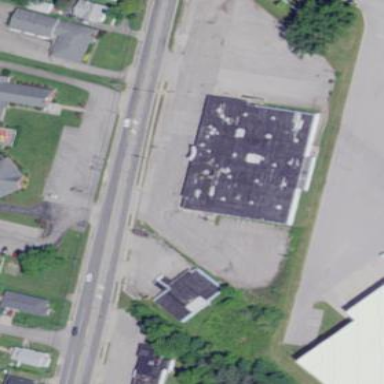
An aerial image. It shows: Building that houses bowling alley.